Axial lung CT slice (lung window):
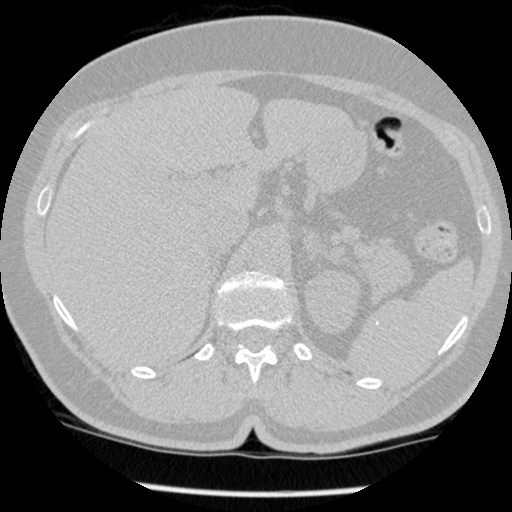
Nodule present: no